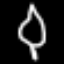
Label: leaf